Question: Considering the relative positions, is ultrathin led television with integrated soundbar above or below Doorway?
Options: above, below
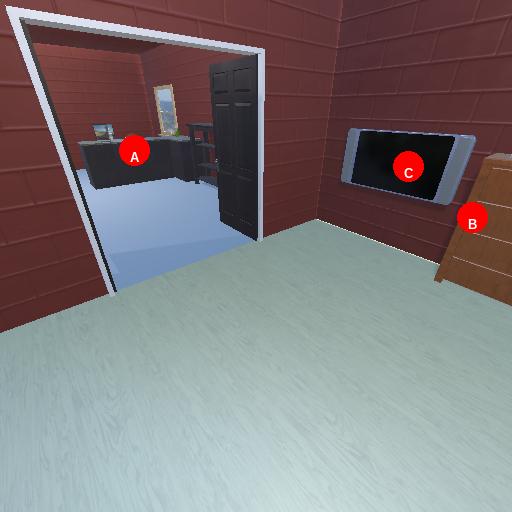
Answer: above